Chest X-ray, AP view. Patient: 6 years old, sex F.
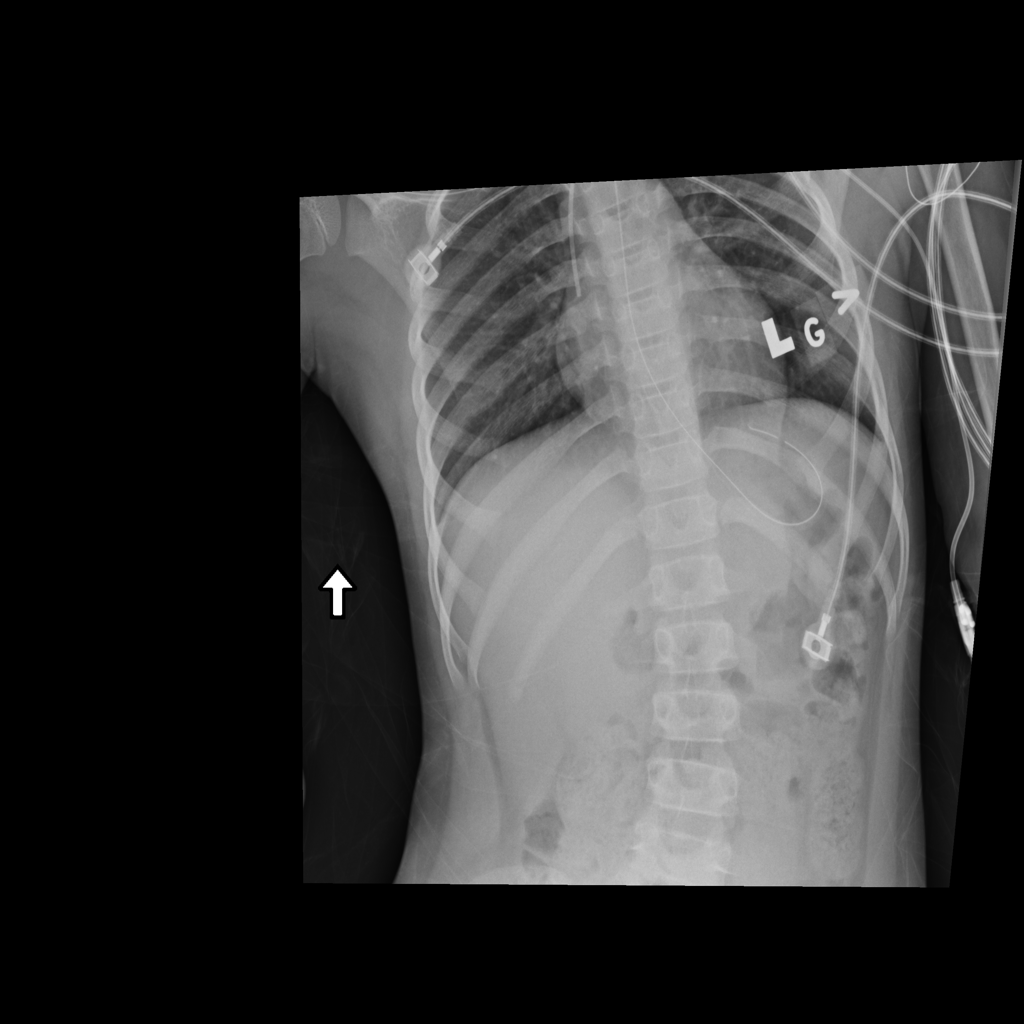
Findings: No Finding